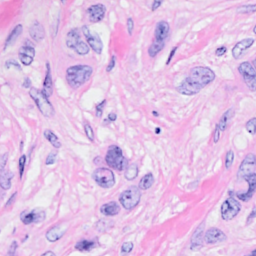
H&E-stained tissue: Breast